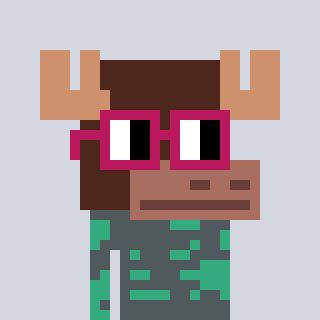
a pixel art character with square dark red glasses, a moose-shaped head and a teal-colored body on a cool background